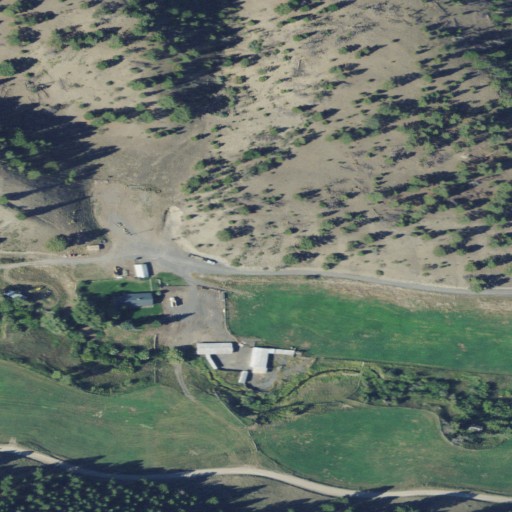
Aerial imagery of valley in Montana named Batchelor Gulch containing grassland, evergreen forest, shrub, pasture, low intensity development, open development, medium intensity development, and herbaceous wetlands